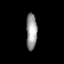
Tissue: prostate
Cell type: Myeloid cells
Senescence score: 0.7827
Nuclear area (px): 386
Mean DAPI intensity: 153.254